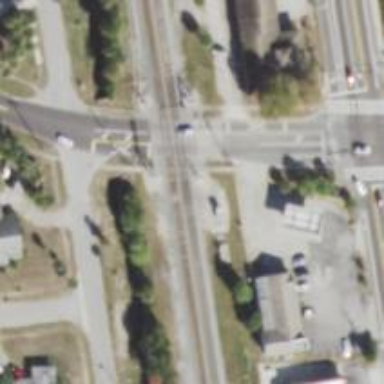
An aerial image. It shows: Crossing for the railway.